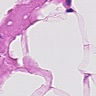
Metastatic tissue present: no